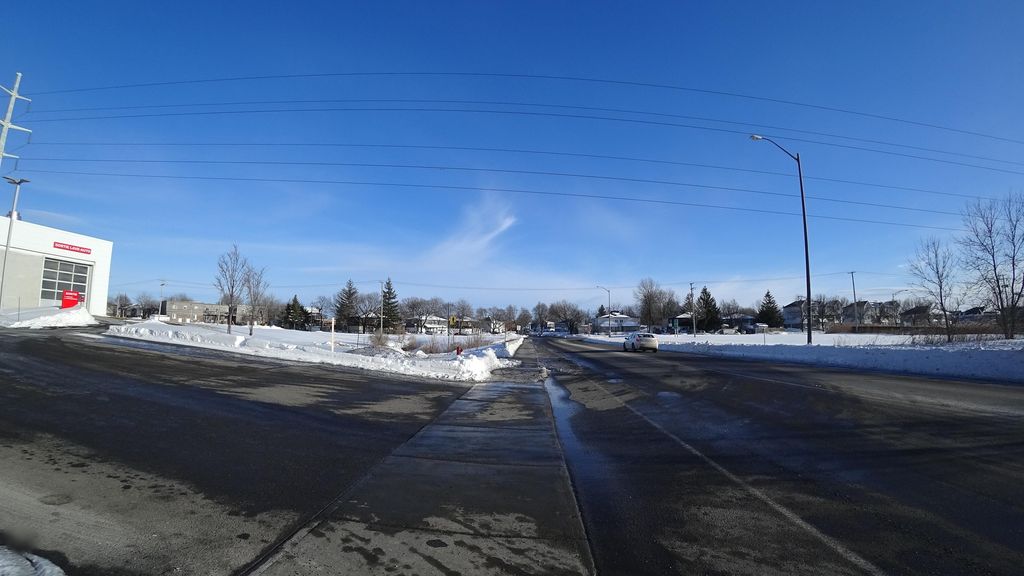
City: quebec_city